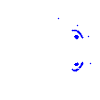
Particle: kaon